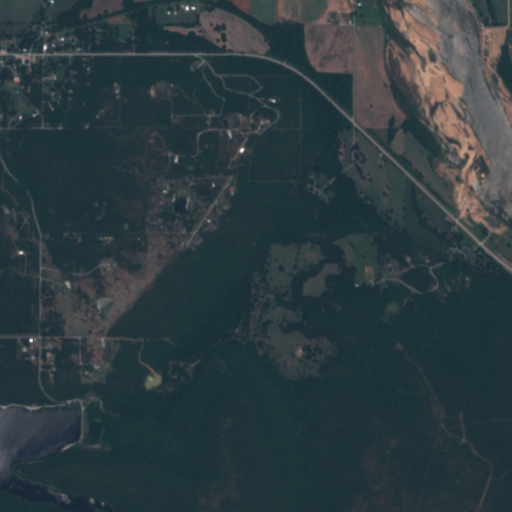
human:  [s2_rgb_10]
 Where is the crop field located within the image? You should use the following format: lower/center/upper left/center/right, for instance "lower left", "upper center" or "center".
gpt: The crop field is located in the upper right of the image.
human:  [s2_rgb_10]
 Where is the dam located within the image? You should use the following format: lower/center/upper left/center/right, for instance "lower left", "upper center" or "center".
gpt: The dam is located in the lower left of the image.
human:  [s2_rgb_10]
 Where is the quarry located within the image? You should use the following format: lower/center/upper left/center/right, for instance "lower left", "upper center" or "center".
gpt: There is no quarry in the image.